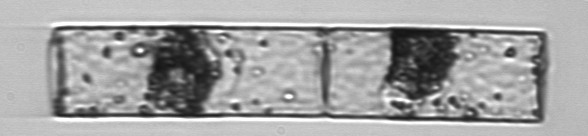
Label: Guinardia_flaccida